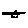
Label: house